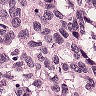
Metastatic tissue present: yes